Field crop: maize
Growth stage: 2
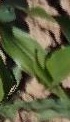
Species: maize